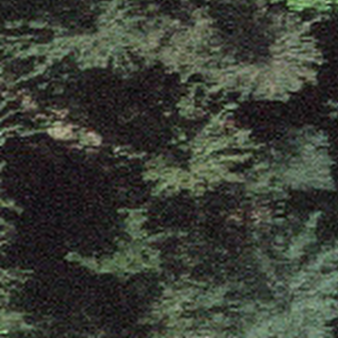
Label: other